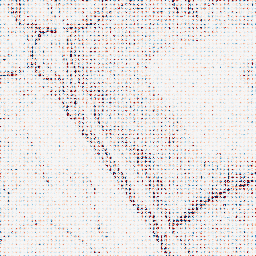
Category: wavelet
Decomposition family: wavelet_dwt
Decomposition parameters: wavelet: db2
level: 1
Upsampling method: sinc_hamming
Upsampling parameters: scale: 8
kernel_size: 4
Upsampling scale: 8